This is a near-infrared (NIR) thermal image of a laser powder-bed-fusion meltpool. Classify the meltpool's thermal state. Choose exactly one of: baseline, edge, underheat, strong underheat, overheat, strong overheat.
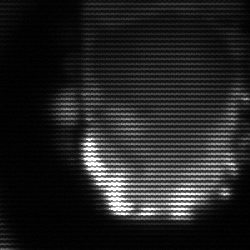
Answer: baseline